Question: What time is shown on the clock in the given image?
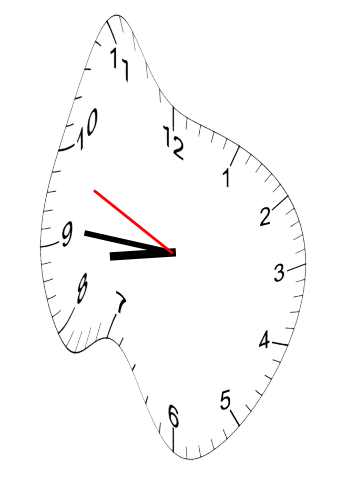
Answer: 08:45:49